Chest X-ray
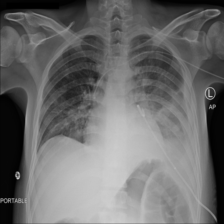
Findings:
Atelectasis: positive
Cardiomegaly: negative
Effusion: positive
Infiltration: negative
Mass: negative
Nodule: negative
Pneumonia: negative
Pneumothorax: negative
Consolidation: positive
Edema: negative
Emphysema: negative
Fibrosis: negative
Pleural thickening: negative
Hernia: negative